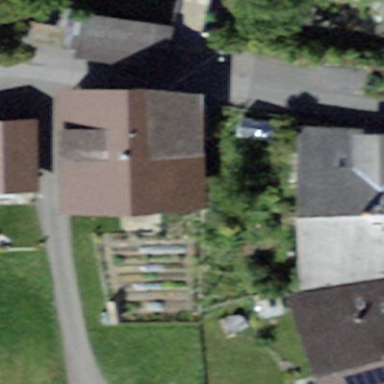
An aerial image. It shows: Farm building.